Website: macys
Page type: delivery-shipping
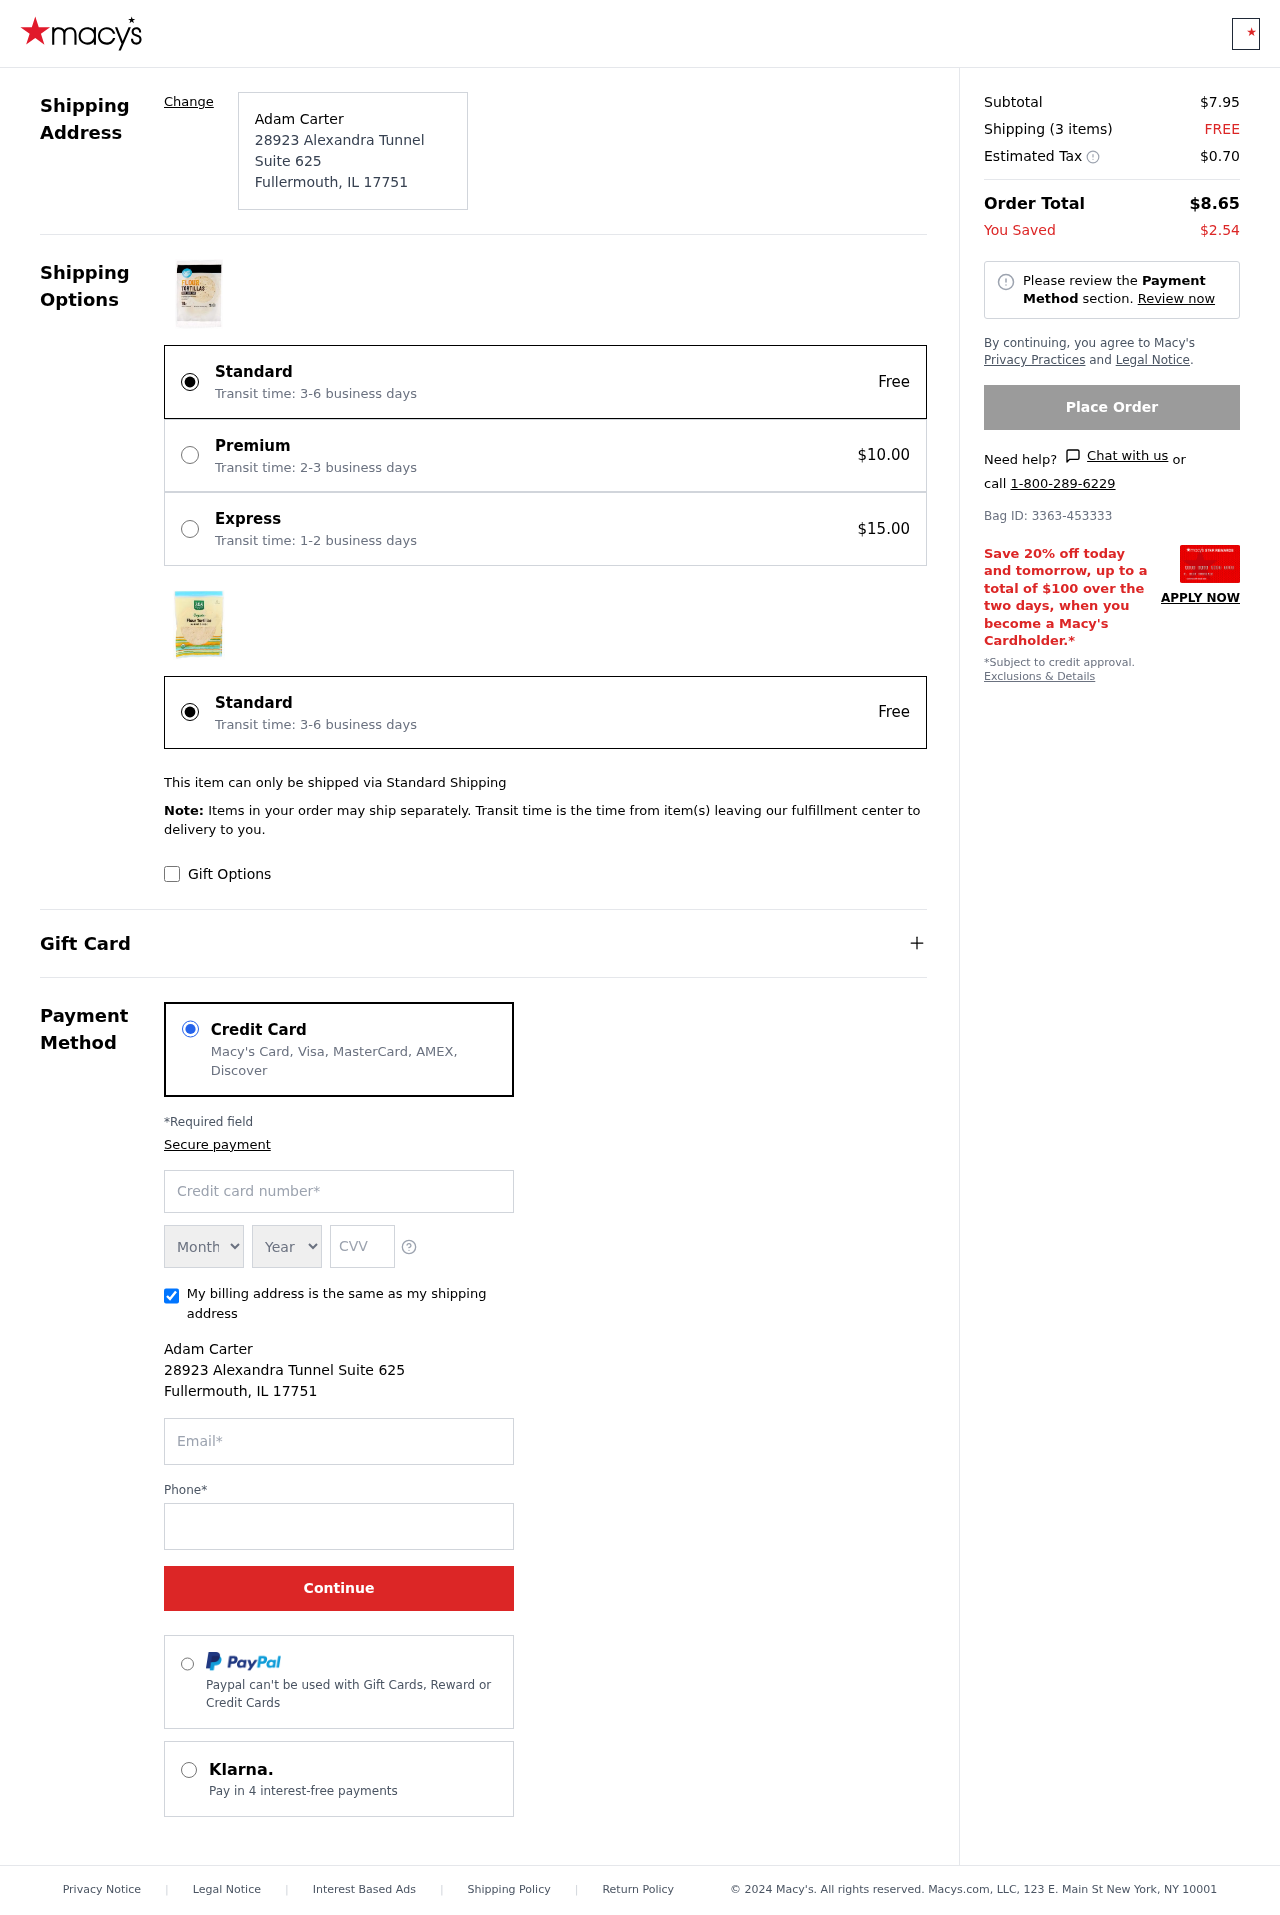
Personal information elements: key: PII_CARD_EXPIRY_MONTH
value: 10
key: PII_CARD_EXPIRY_YEAR
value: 29
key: PII_CITY
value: Fullermouth
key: PII_CITY_STATE_ZIP
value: Fullermouth, IL 17751
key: PII_FULLNAME
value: Adam Carter
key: PII_POSTCODE
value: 17751
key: PII_STATE_ABBR
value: IL
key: PII_STREET
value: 28923 Alexandra Tunnel Suite 625
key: PII_CARD_NUMBER
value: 2295 8482 7169 6579
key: PII_CARD_CVV
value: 794
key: PII_EMAIL
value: adam.carter@hotmail.com
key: PII_PHONE
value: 8987619970
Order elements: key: ORDER_SUBTOTAL
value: $7.95
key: ORDER_NUM_ITEMS
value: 3
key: ORDER_SHIPPING_COST
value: FREE
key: ORDER_TAX
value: $0.70
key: ORDER_TOTAL
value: $8.65
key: ORDER_SAVINGS
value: $2.54
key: ORDER_BAG_ID
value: Bag ID: 3363-453333